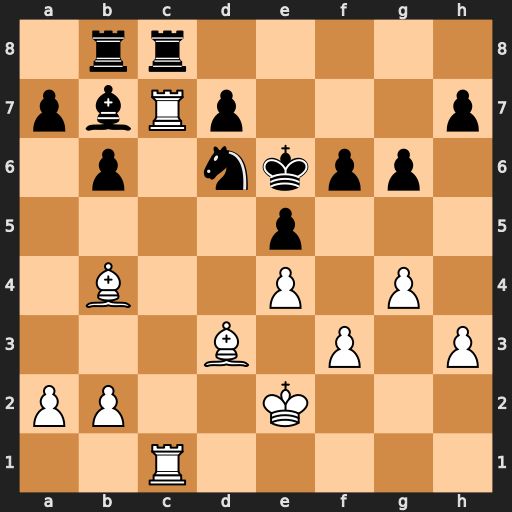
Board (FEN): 1rr5/pbRp3p/1p1nkpp1/4p3/1B2P1P1/3B1P1P/PP2K3/2R5
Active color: w
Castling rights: -
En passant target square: -
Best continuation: Bxd6 Kxd6 Rxb7 Rxc1 Rxb8